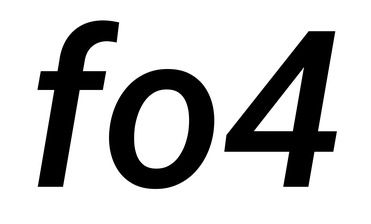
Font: Roboto-Italic_Medium_Italic